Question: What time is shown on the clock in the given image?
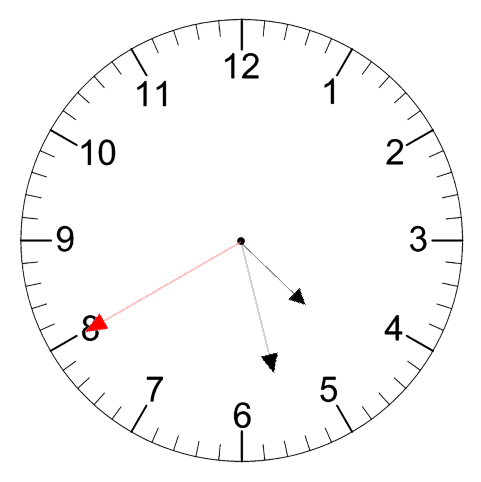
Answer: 04:27:40